Question: I am trying to make a matplotlib plot with two subplots, and one colorbar to the right of each subplot. Here is my code currently:
'''
import matplotlib.pyplot as plt
import numpy as np
import pandas as pd
from mpl_toolkits.axes_grid1 import make_axes_locatable
X = tsne_out[:,0]
Y = tsne_out[:,1]
Z = tsne_out[:,2]
fig = plt.figure(figsize = (20,15))
ax1 = fig.add_subplot(221)
ax1.scatter(X, Y, c = material, s = df['Diameter (nm)']/4, cmap = plt.get_cmap('nipy_spectral', 11))
ax1.set_title("2D Representation", fontsize = 18)
ax1.set_xlabel("TSNE1", fontsize = 14)
ax1.set_ylabel("TSNE2", fontsize = 14)
ax1.set_xlim(-20,20)
ax1.set_ylim(-20,20)
ax1.set_xticks(list(range(-20,21,10)))
ax1.set_yticks(list(range(-20,21,10)))
cbar = fig.colorbar(cax, ticks=list(range(0,9)))
cbar.ax.tick_params(labelsize=15)
cbar.ax.set_yticklabels(custom_ticks) # horizontal colorbar
ax2 = fig.add_subplot(222, projection='3d')
ax2.scatter(X, Y, Z, c = material, s = df['Diameter (nm)']/4, cmap = plt.get_cmap('nipy_spectral', 11))
ax2.set_title("3D Representation", fontsize = 18)
ax2.set_xlabel("TSNE1", fontsize = 14)
ax2.set_ylabel("TSNE2", fontsize = 14)
ax2.set_zlabel("TSNE3", fontsize = 14)
ax2.set_xlim(-20,20)
ax2.set_ylim(-20,20)
ax2.set_zlim(-20,20)
ax2.set_xticks(list(range(-20,21,10)))
ax2.set_yticks(list(range(-20,21,10)))
ax2.set_zticks(list(range(-20,21,10)))
cbar = fig.colorbar(cax, ticks = list(range(0,9)))
cbar.ax.tick_params(labelsize=15)
cbar.ax.set_yticklabels(custom_ticks)
'''
This provides the following figure:

My question is: why does the first colorbar not show my custom ticks and how do I fix this?
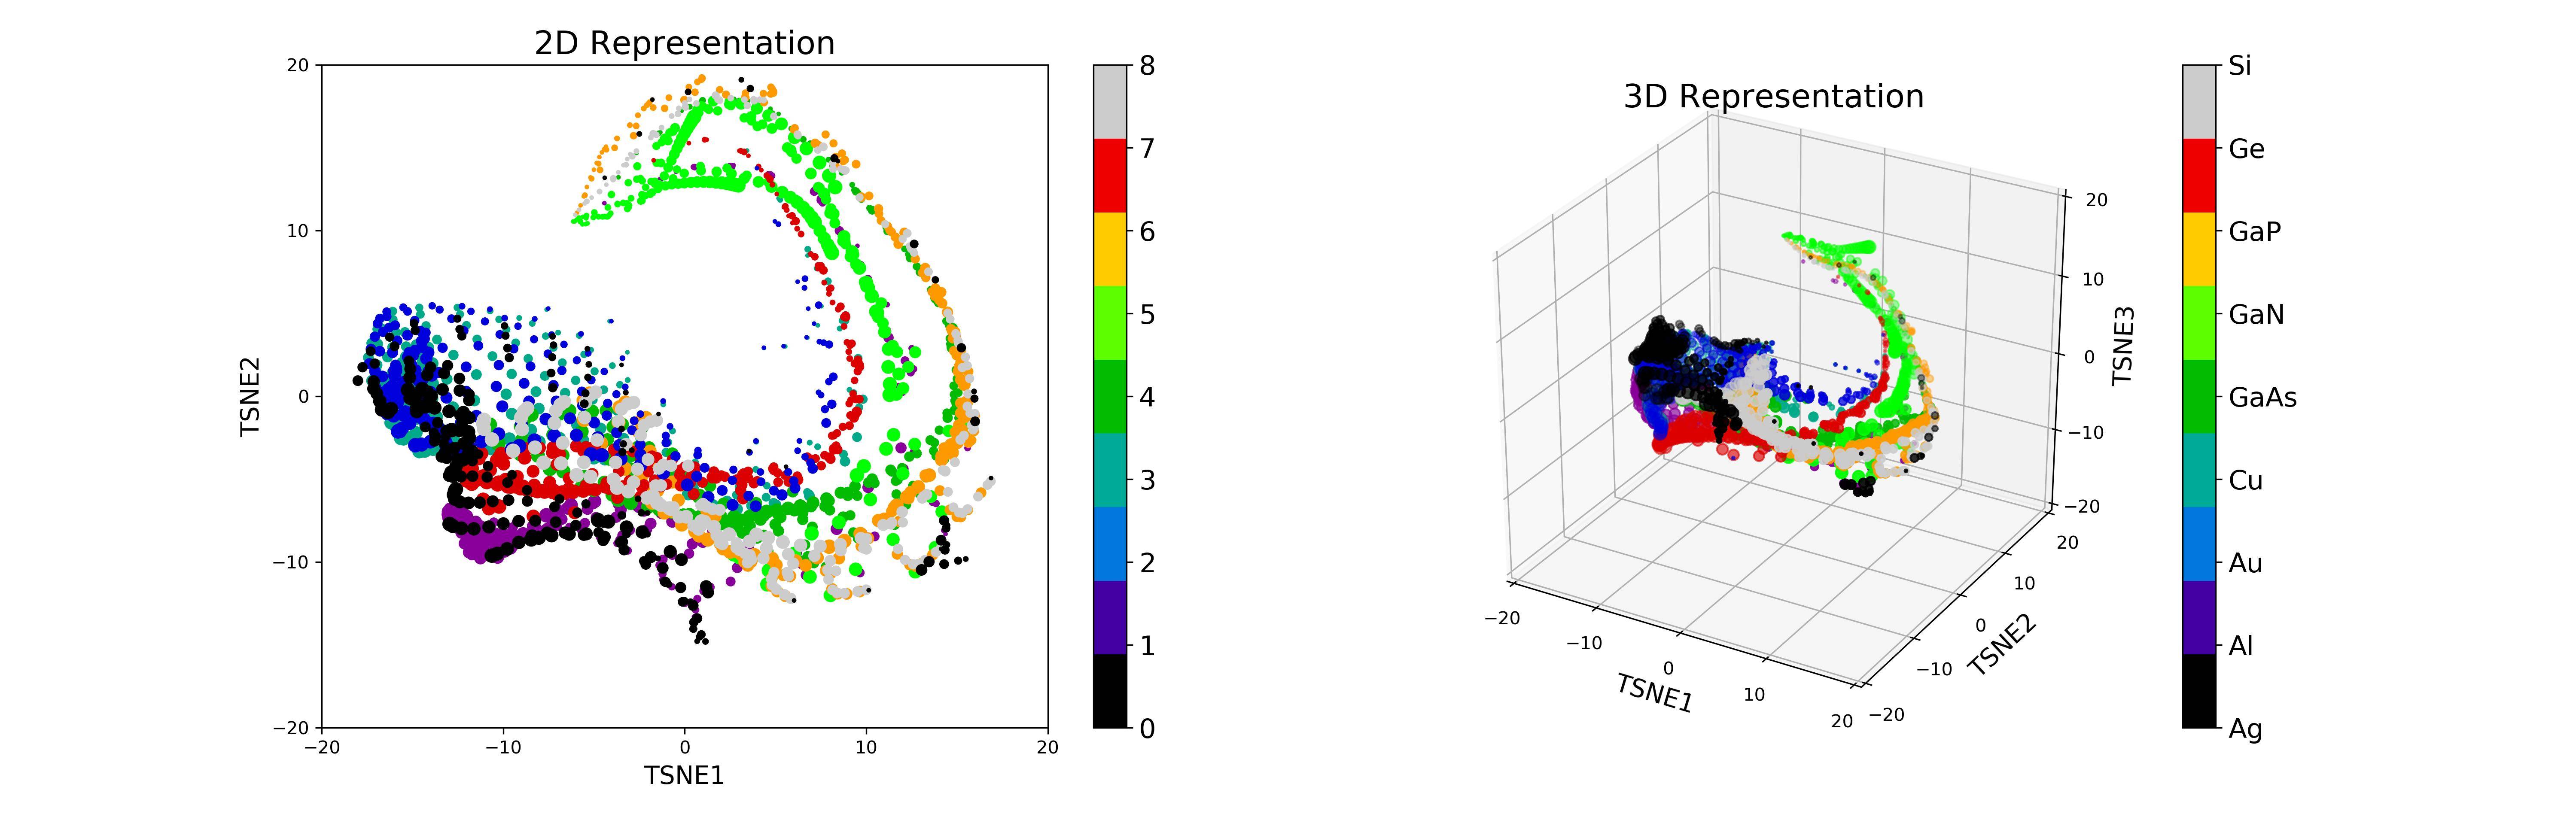
Answer: The issue seems to be that <URL> objects seem to be able to have at most one colorbar associated with them. When you draw the second colorbar with the same 'ScalarMappable', the original colorbar is unlinked and the previous settings are lost for the first colorbar.
Your code is missing some details (in particular, the definition of 'cax'), so you either have to create two separate mappables, or directly use what each 'scatter' call gives you. Furthermore, I'd be explicit about where you want to get your colorbars to be inserted.
An example fix, assuming that 'cax' was really meant to refer to your scatter plots:
'''
import matplotlib.pyplot as plt
from mpl_toolkits.mplot3d import Axes3D
import numpy as np
X = np.random.rand(100) * 40 - 20
Y = np.random.rand(100) * 40 - 20
Z = np.random.rand(100) * 40 - 20
C = np.random.randint(1,8,100)
custom_ticks = list('ABCDEFGH')
fig = plt.figure(figsize = (20,15))
ax1 = fig.add_subplot(121)
sc1 = ax1.scatter(X, Y, c = C, cmap='viridis') # use this mappable
ax1.set_title("2D Representation", fontsize = 18)
ax1.set_xlabel("TSNE1", fontsize = 14)
ax1.set_ylabel("TSNE2", fontsize = 14)
ax1.set_xlim(-20,20)
ax1.set_ylim(-20,20)
ax1.set_xticks(list(range(-20,21,10)))
ax1.set_yticks(list(range(-20,21,10)))
cbar = fig.colorbar(sc1, ax=ax1, ticks=list(range(0,9))) # be explicit about ax1
cbar.ax.tick_params(labelsize=15)
cbar.ax.set_yticklabels(custom_ticks)
ax2 = fig.add_subplot(122, projection='3d')
sc2 = ax2.scatter(X, Y, Z, c=C, cmap='viridis') # next time use this one
ax2.set_title("3D Representation", fontsize = 18)
ax2.set_xlabel("TSNE1", fontsize = 14)
ax2.set_ylabel("TSNE2", fontsize = 14)
ax2.set_zlabel("TSNE3", fontsize = 14)
ax2.set_xlim(-20,20)
ax2.set_ylim(-20,20)
ax2.set_zlim(-20,20)
ax2.set_xticks(list(range(-20,21,10)))
ax2.set_yticks(list(range(-20,21,10)))
ax2.set_zticks(list(range(-20,21,10)))
cbar = fig.colorbar(sc2, ax=ax2, ticks=list(range(0,9))) # sc1 here is the bug
cbar.ax.tick_params(labelsize=15)
cbar.ax.set_yticklabels(custom_ticks)
plt.show()
'''
This produces the following:
<URL>
Note that I created an <URL> for you, and I simplified a few things, for instance the number of subplots. The point is that the colorbar settings stick now that they use separate mappables.
---
Another option is to create your colorbars first (using the same 'ScalarMappable' if you want to), then customize both afterwards:
'''
sc = ax1.scatter(X, Y, c = C, cmap='viridis')
cbar1 = fig.colorbar(sc, ax=ax1, ticks=np.arange(0,9))
ax2.scatter(X, Y, Z, c=C, cmap='viridis')
cbar2 = fig.colorbar(sc, ax=ax2, ticks=np.arange(0,9)) # sc here too
for cbar in cbar1,cbar2:
cbar.ax.tick_params(labelsize=15)
cbar.ax.set_yticklabels(custom_ticks)
'''
The fact that the above works may suggest that the original behaviour is a bug.